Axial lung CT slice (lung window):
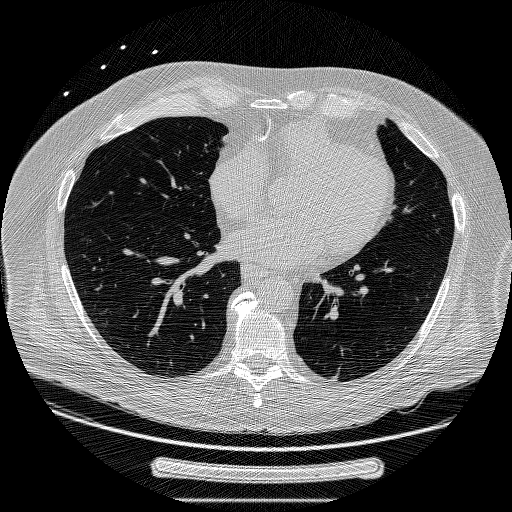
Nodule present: no